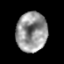
Tissue: prostate
Cell type: Myeloid cells
Senescence score: 0.2865
Nuclear area (px): 1198
Mean DAPI intensity: 150.501